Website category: book
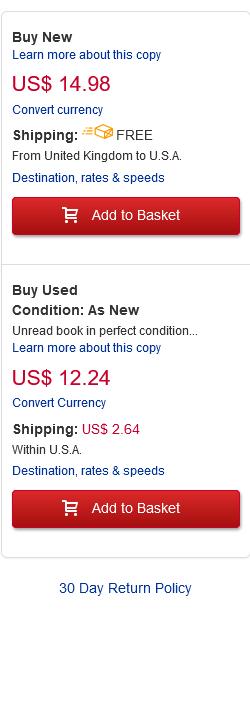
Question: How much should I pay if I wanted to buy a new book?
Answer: US$ 14.98

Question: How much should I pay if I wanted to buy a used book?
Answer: US$ 12.24

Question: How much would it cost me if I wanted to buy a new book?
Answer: US$ 14.98

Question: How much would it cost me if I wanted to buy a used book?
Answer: US$ 12.24

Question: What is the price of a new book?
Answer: US$ 14.98

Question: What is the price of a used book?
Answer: US$ 12.24

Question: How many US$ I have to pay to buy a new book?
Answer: US$ 14.98

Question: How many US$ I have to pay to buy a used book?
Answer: US$ 12.24

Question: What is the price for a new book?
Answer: US$ 14.98

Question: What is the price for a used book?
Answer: US$ 12.24

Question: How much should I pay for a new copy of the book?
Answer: US$ 14.98

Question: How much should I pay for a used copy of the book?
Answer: US$ 12.24

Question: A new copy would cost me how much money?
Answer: US$ 14.98

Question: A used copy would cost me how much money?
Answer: US$ 12.24

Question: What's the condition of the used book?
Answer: As New

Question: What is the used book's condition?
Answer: As New

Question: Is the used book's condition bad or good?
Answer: As New

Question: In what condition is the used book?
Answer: As New

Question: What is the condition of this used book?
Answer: As New

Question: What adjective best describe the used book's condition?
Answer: As New

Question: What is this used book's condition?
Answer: As New

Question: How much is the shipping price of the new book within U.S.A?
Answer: FREE

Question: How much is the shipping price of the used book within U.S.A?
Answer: US$ 2.64

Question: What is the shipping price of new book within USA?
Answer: FREE

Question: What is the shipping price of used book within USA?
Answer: US$ 2.64

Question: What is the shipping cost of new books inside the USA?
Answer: FREE

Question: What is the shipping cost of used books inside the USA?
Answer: US$ 2.64

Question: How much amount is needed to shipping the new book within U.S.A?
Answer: FREE

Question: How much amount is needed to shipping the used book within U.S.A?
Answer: US$ 2.64

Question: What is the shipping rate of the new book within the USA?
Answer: FREE

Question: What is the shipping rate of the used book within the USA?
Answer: US$ 2.64

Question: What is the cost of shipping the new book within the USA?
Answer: FREE

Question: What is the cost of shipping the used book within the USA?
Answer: US$ 2.64

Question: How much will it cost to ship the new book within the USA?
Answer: FREE

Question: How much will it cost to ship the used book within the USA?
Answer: US$ 2.64